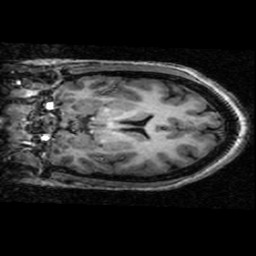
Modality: T1w
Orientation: coronal
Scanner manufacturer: ge
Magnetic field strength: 3 T
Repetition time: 0.01222 s
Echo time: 0.005176 s